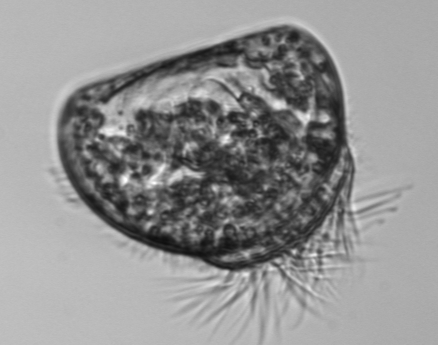
Label: shellfish_larvae